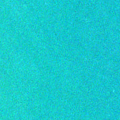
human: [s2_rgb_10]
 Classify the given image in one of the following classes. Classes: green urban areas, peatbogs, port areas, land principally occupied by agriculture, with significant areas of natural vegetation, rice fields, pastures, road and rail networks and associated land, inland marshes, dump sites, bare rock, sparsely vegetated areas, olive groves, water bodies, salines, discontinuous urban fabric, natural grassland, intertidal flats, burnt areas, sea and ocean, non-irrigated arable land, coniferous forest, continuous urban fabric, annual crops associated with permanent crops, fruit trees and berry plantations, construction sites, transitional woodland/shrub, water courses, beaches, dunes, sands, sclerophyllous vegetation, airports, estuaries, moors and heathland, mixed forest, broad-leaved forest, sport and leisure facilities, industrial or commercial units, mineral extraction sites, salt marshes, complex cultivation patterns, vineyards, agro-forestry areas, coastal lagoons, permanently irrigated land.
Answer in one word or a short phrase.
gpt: sea and ocean